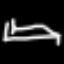
Label: bed